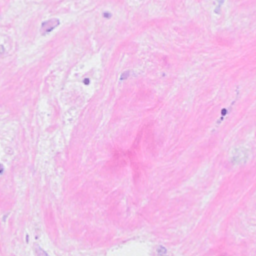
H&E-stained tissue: Breast